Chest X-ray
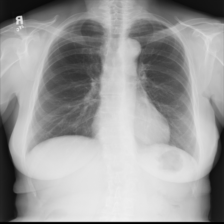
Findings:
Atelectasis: negative
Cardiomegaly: negative
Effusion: negative
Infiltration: positive
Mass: negative
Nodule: negative
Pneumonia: negative
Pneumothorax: negative
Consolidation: negative
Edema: negative
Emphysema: negative
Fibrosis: negative
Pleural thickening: negative
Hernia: negative